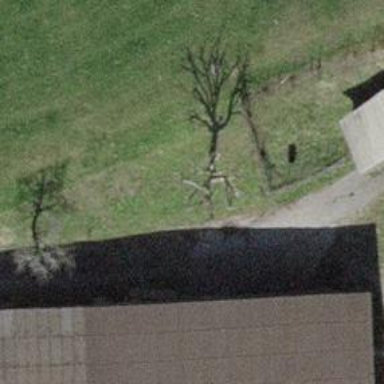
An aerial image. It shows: Deciduous broadleaved tree.